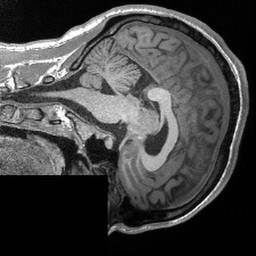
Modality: T1w
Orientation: sagittal
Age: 24
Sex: male